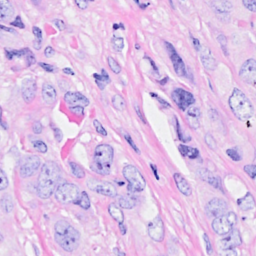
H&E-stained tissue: Breast